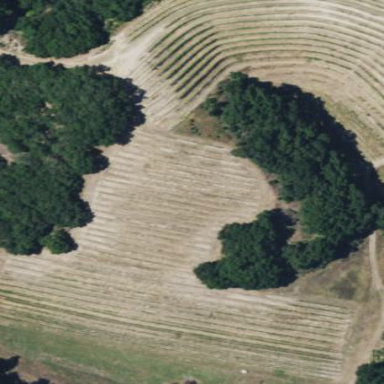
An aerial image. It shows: Vineyard with grape crops.